Question: I need to animate 3 UIViews (fade in/out).
1 animation duration is 0.6s (fade in/out cycle is 0.6+0.6s). But I need to launch animations in 0.2 seconds.
- - -
And all of them should be looped "indefinitely" (until some trigger).
What I have at the moment:
'''
- (void)playAnimation {
isAnimated = YES;
[self animateView:firstView afterDelay:0.0];
[self animateView:secondView afterDelay:0.2];
[self animateView:thirdView afterDelay:0.4];
}
- (void)stopAnimation {
isAnimated = NO;
}
- (void)animateView:(UIView *)animatedView afterDelay:(float)delay {
if(isAnimated) {
[UIView animateWithDuration:0.6 delay:delay options:UIViewAnimationOptionTransitionNone
animations:^ {
animatedView.alpha = 1.0;
} completion:^(BOOL finished) {
[UIView animateWithDuration:0.6 animations:^ {
animatedView.alpha = 0.0;
} completion:^(BOOL finished) {
[self animateView:animatedView afterDelay:0.0];
}];
}];
}
}
'''
This code works unpredictable. Sometimes view animation works like I want (with phase 0.2 seconds), some times it starts in the same time...
What will be the proper way to do that? I've also tried to remove 'afterDelay:' part from method signature and launch animateView method like that with exactly same effect:
'''
[self performSelector:@selector(animateView:) withObject:thirdView afterDelay:0.6];
'''
I've noticed that animation "breaks" when heavy networking stuff is performing in background (loading big images using AFNetworking).
I don't mind if animation will "freeze" a bit (though I prefer to not have delays at all) but I really want to keep phases of all animations linked (with same phase difference).
To make problem easier to understand I've added graphs. Y is alpha, X is time. Top 3 graphs - what I want to have. Bottom ones - what I currently have. Highlighted area is where problem comes. You can see that second view's animation freeze for 0.2 seconds and synchronise with 3rd one. So they start blinking in the same phase. This is just one example. Some times they can animate ok, sometimes all 3 views "syncronize" in few rounds of animation and blink in same phase...

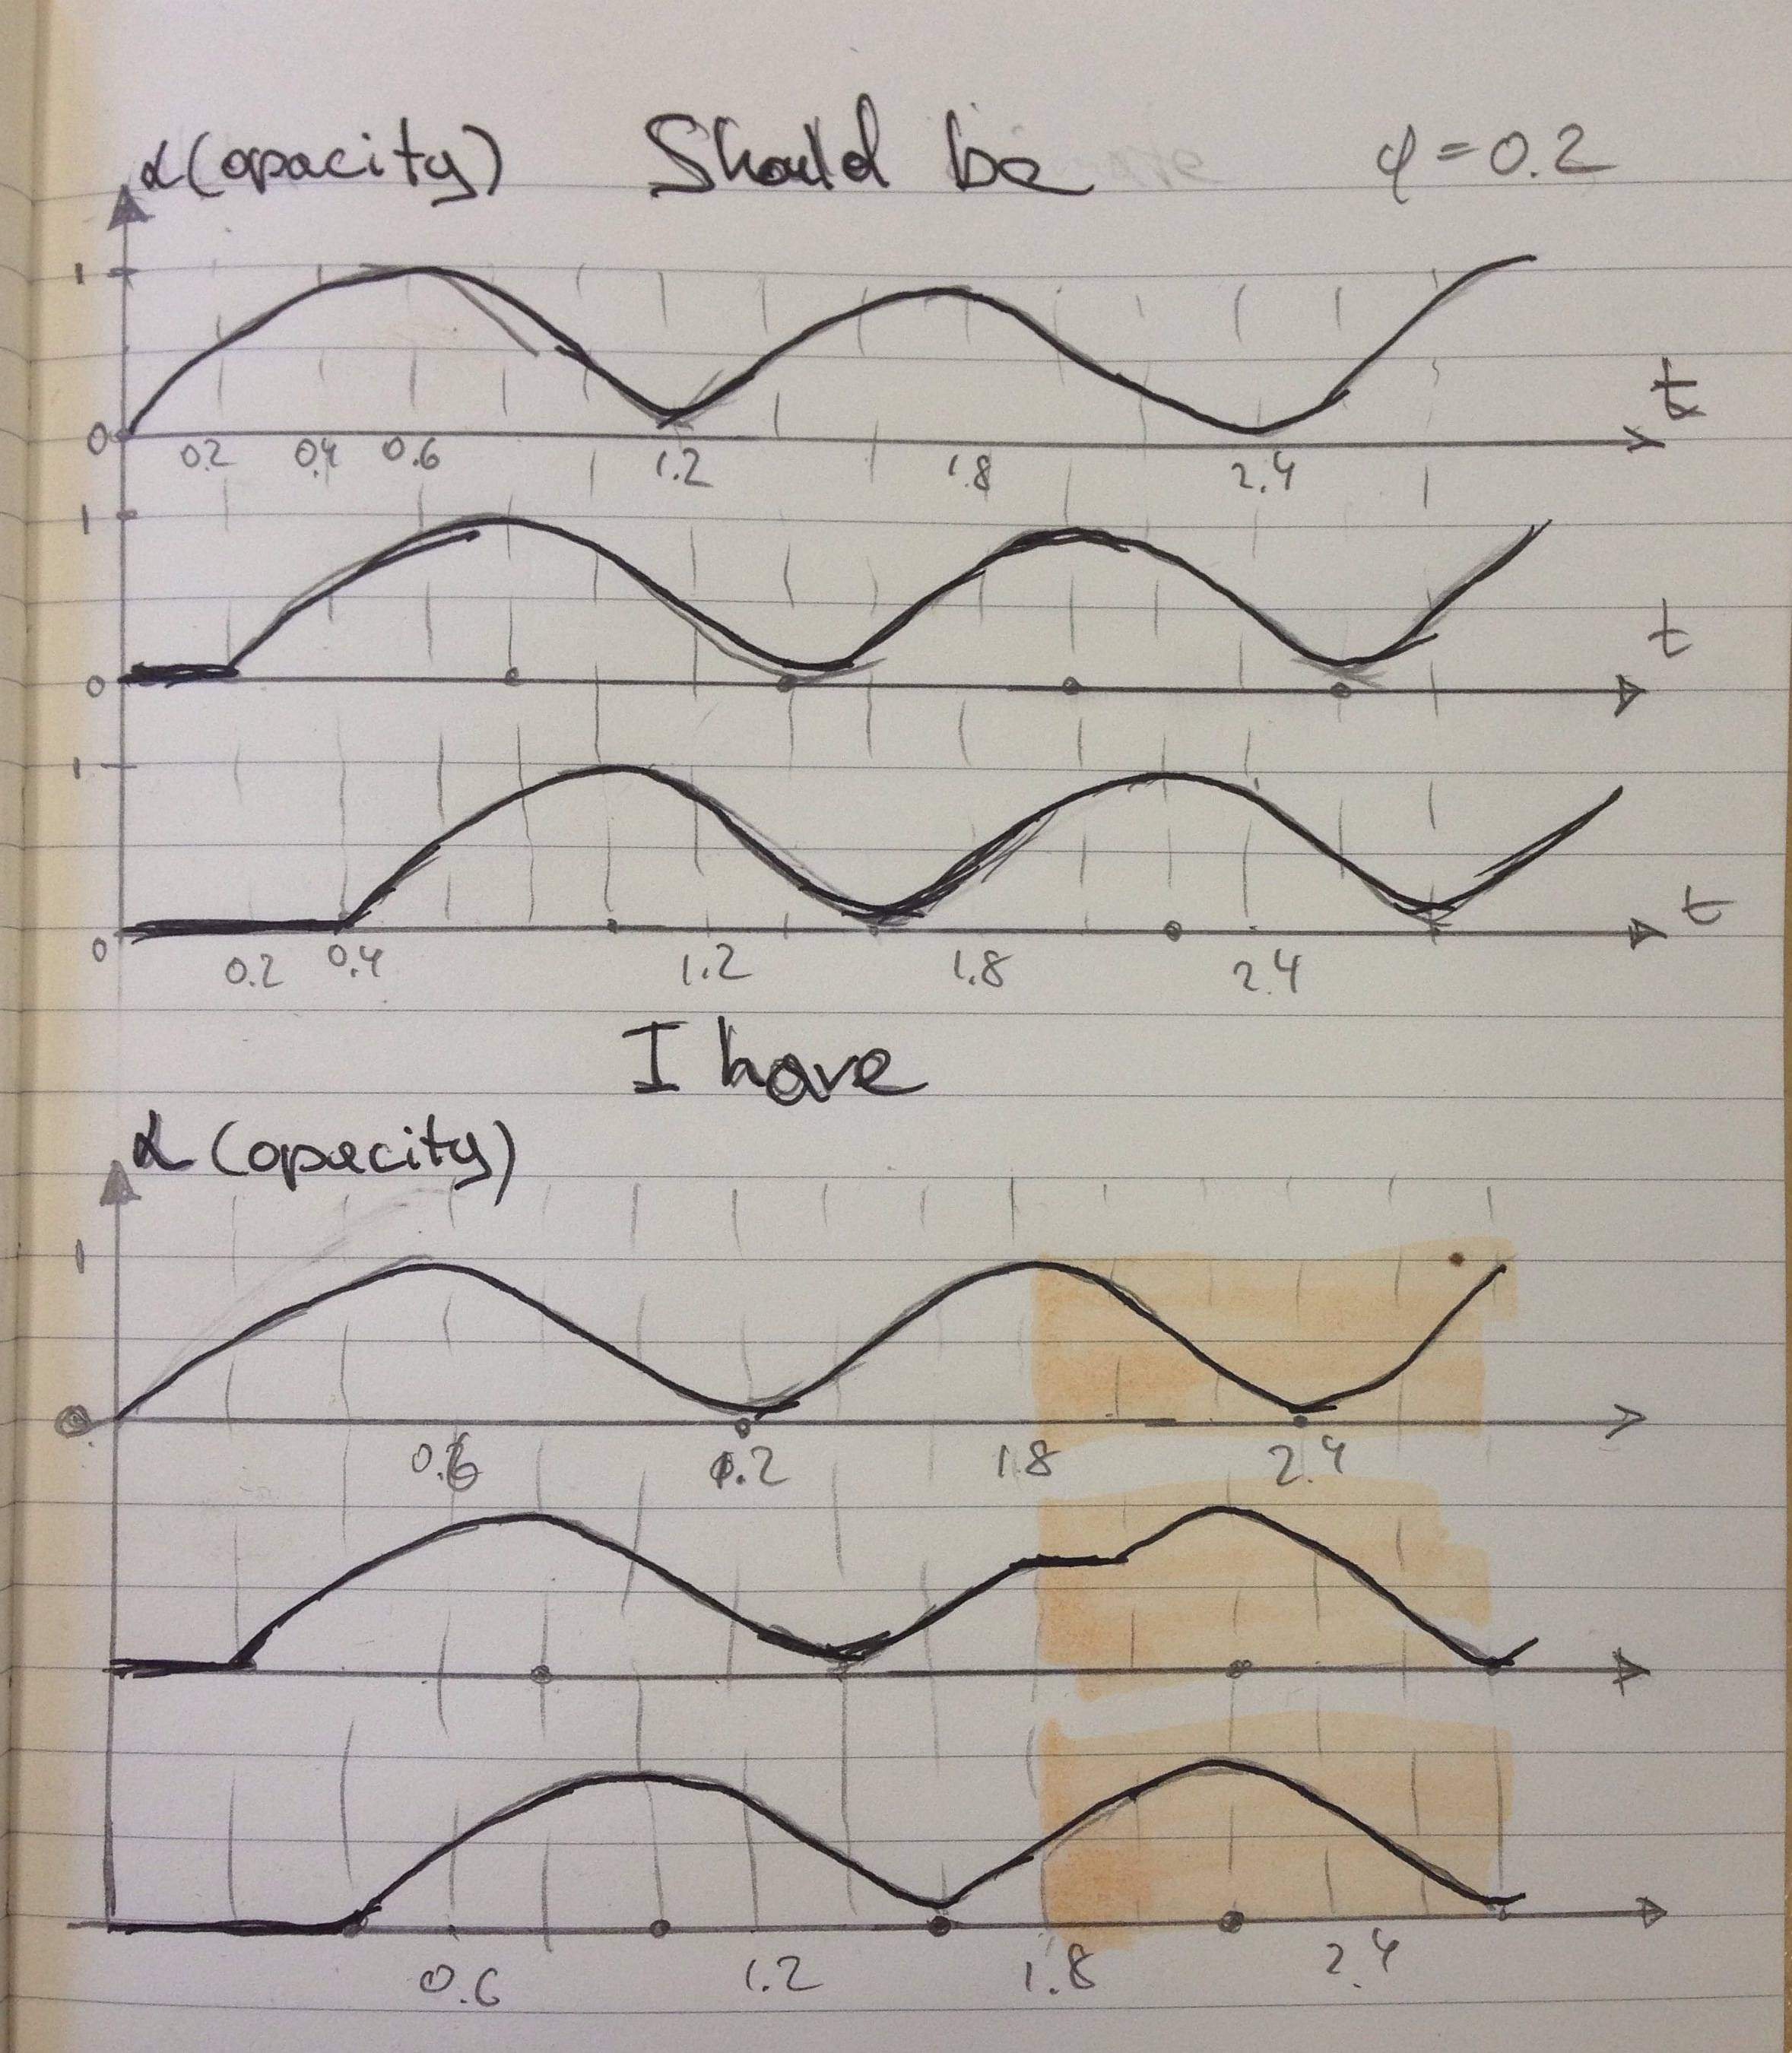
Answer: Looks like you want the same animation, applied to all 3 views, offset by t=0.2. You can use Core Animation to do exactly what you want with very little effort.
Doing it this way they will always be timed correctly.
I propose this:
'''
-(void)playAnimation
{
CABasicAnimation * anim = [ CABasicAnimation animationWithKeyPath:@"opacity" ] ;
anim.autoreverses = YES ;
anim.repeatCount = CGFLOAT_MAX ;
anim.removedOnCompletion = NO ;
anim.duration = 0.6 ;
anim.fromValue = @0.0 ;
anim.toValue = @1.0;
// finish configuring your animation here (timing function, speed, duration, fill mode, etc) ...
CFTimeInterval t = CACurrentMediaTime() ;
anim.beginTime = t ;
[ self.firstView.layer addAnimation:anim forKey:@"opacity-anim" ] ; // name is so you can remove this anim later
anim.beginTime += 0.2 ;
[ self.secondView.layer addAnimation:anim forKey:@"opacity-anim" ] ;
anim.beginTime += 0.2 ;
[ self.thirdView.layer addAnimation:anim forKey:@"opacity-anim" ] ; // name is so you can remove this anim later
}
-(void)stopAnimation
{
[ self.firstView.layer removeAnimationForKey:@"opacity-anim" ] ;
[ self.secondView.layer removeAnimationForKey:@"opacity-anim" ] ;
[ self.thirdView.layer removeAnimationForKey:@"opacity-anim" ] ;
}
'''
: oops! forgot the start, end values!